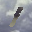
Label: 1